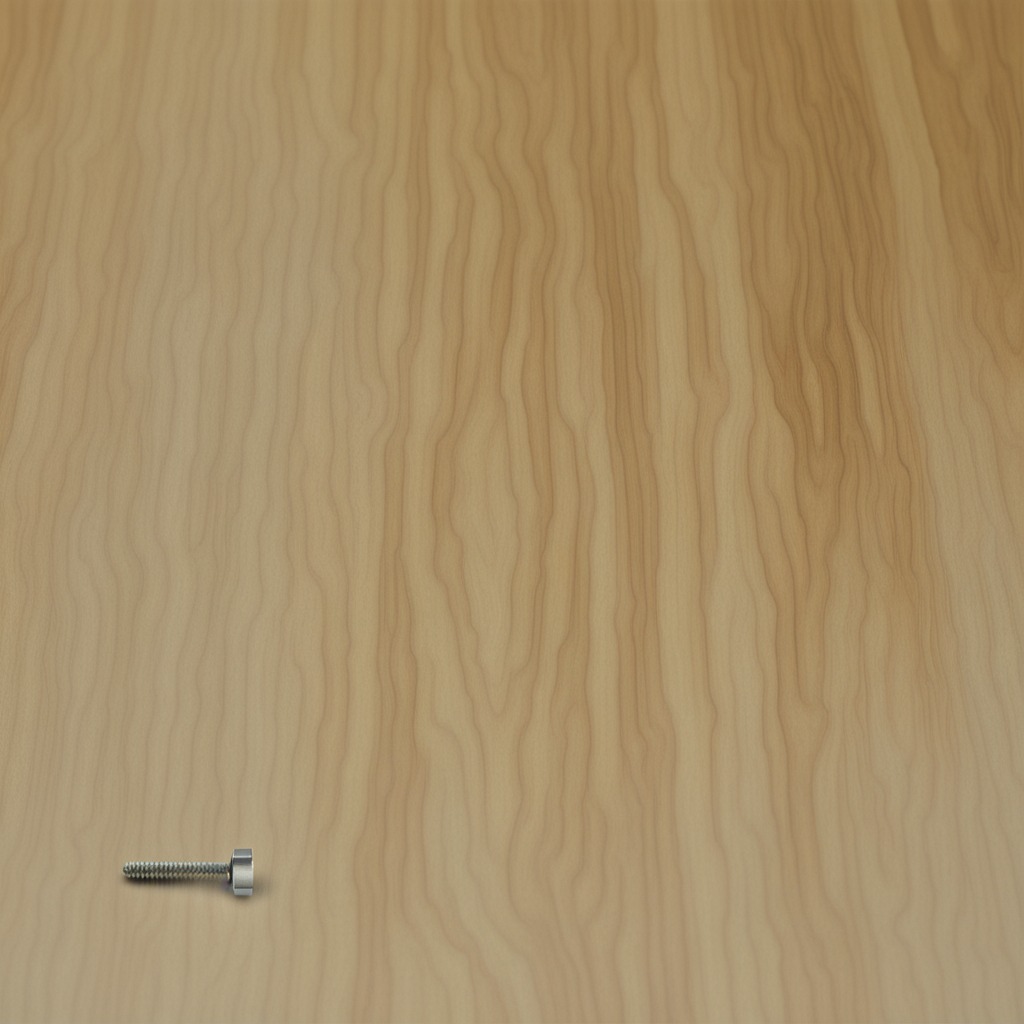
A metal screw lying on a plywood surface in a paint workshop lit by afternoon window light